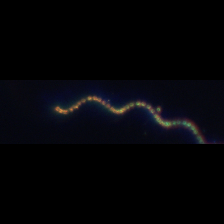
Taxon: Chaetoceros
Group: Diatoms